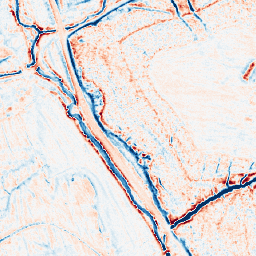
Category: edge_preserving
Decomposition family: anisotropic_diffusion
Decomposition parameters: iterations: 50
kappa: 10
gamma: 0.05
Upsampling method: area
Upsampling parameters: scale: 2
Upsampling scale: 2